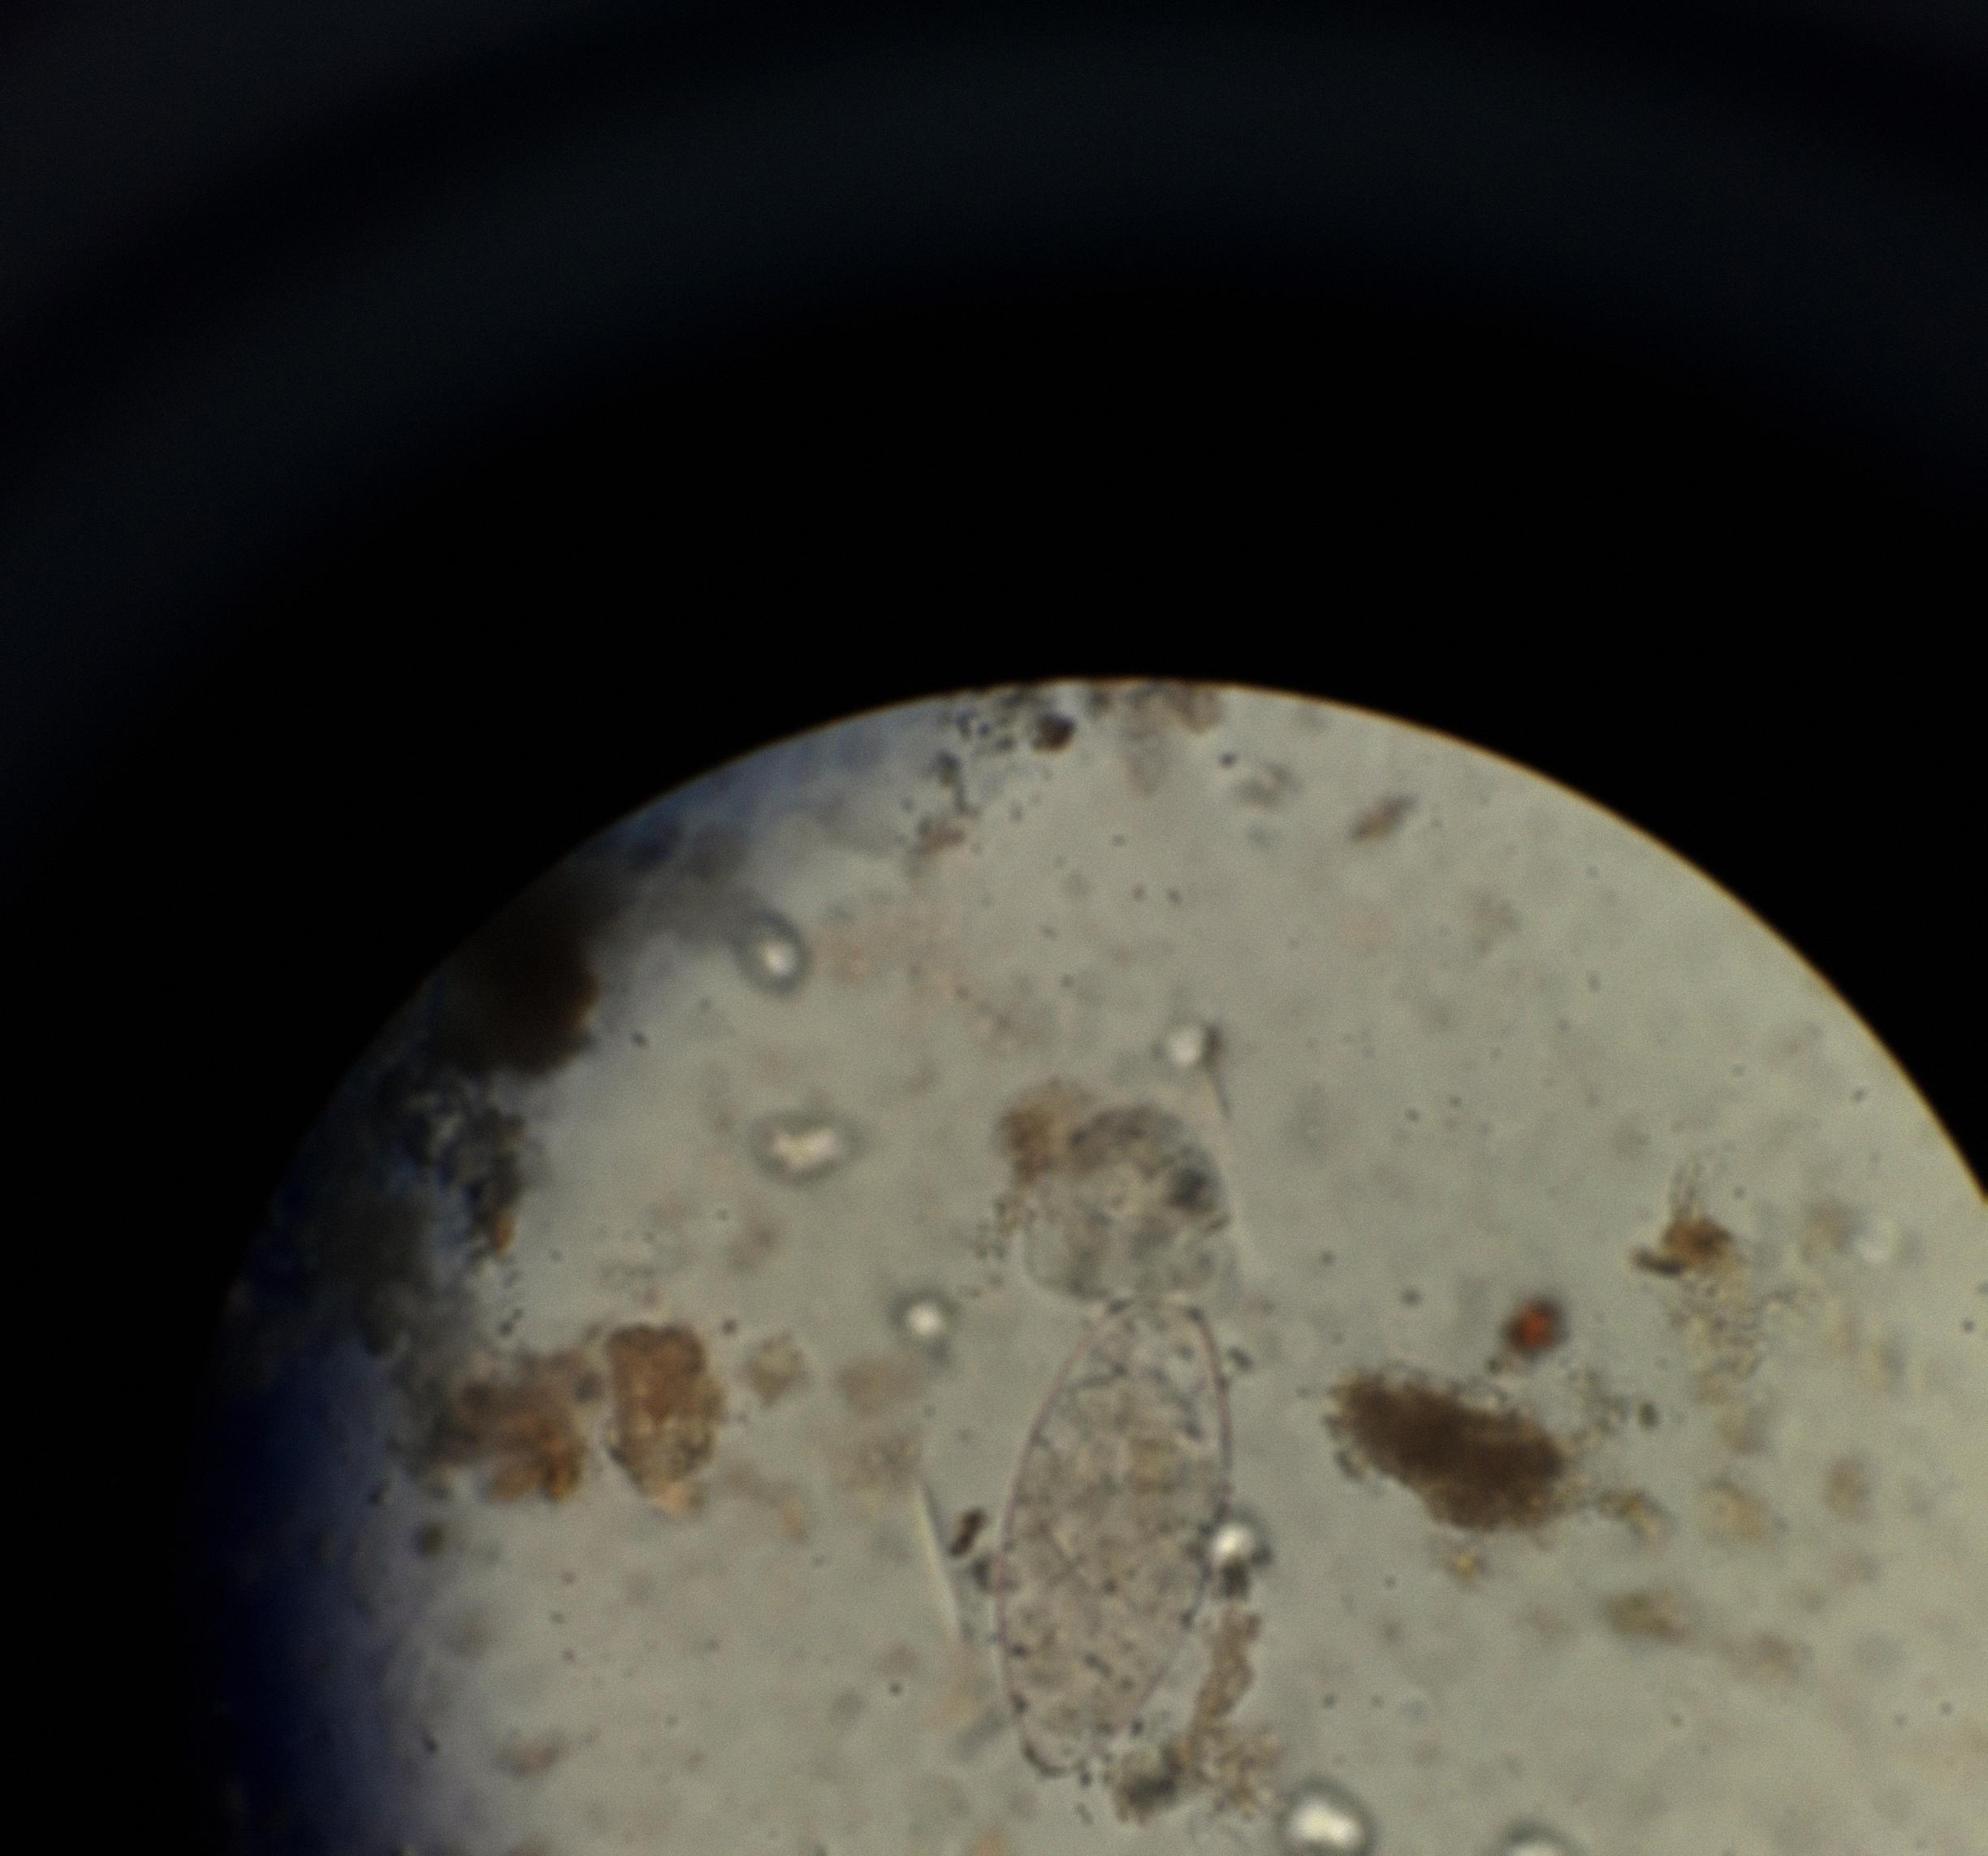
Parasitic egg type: Fasciolopsis buski